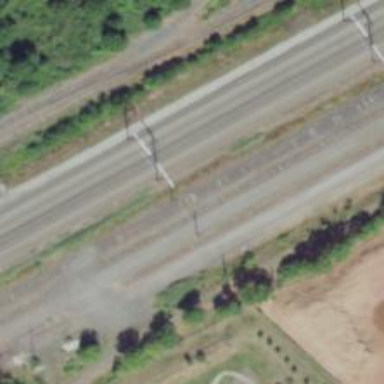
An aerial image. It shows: Railway track with contact lines for electrification.